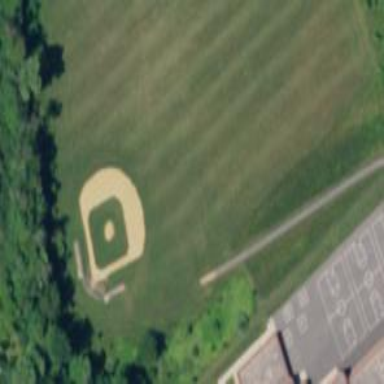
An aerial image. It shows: Baseball pitch for leisure land.